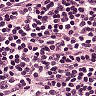
Metastatic tissue present: no